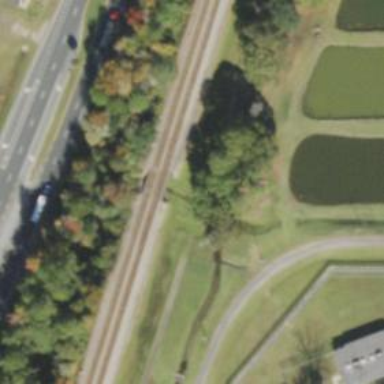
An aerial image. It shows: Railway bridge.